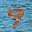
Label: 9